Question: I would like to know which UML Sofware has been used to create the UML Diagram on the Wordpress Developper Website : <URL>

Thanks!
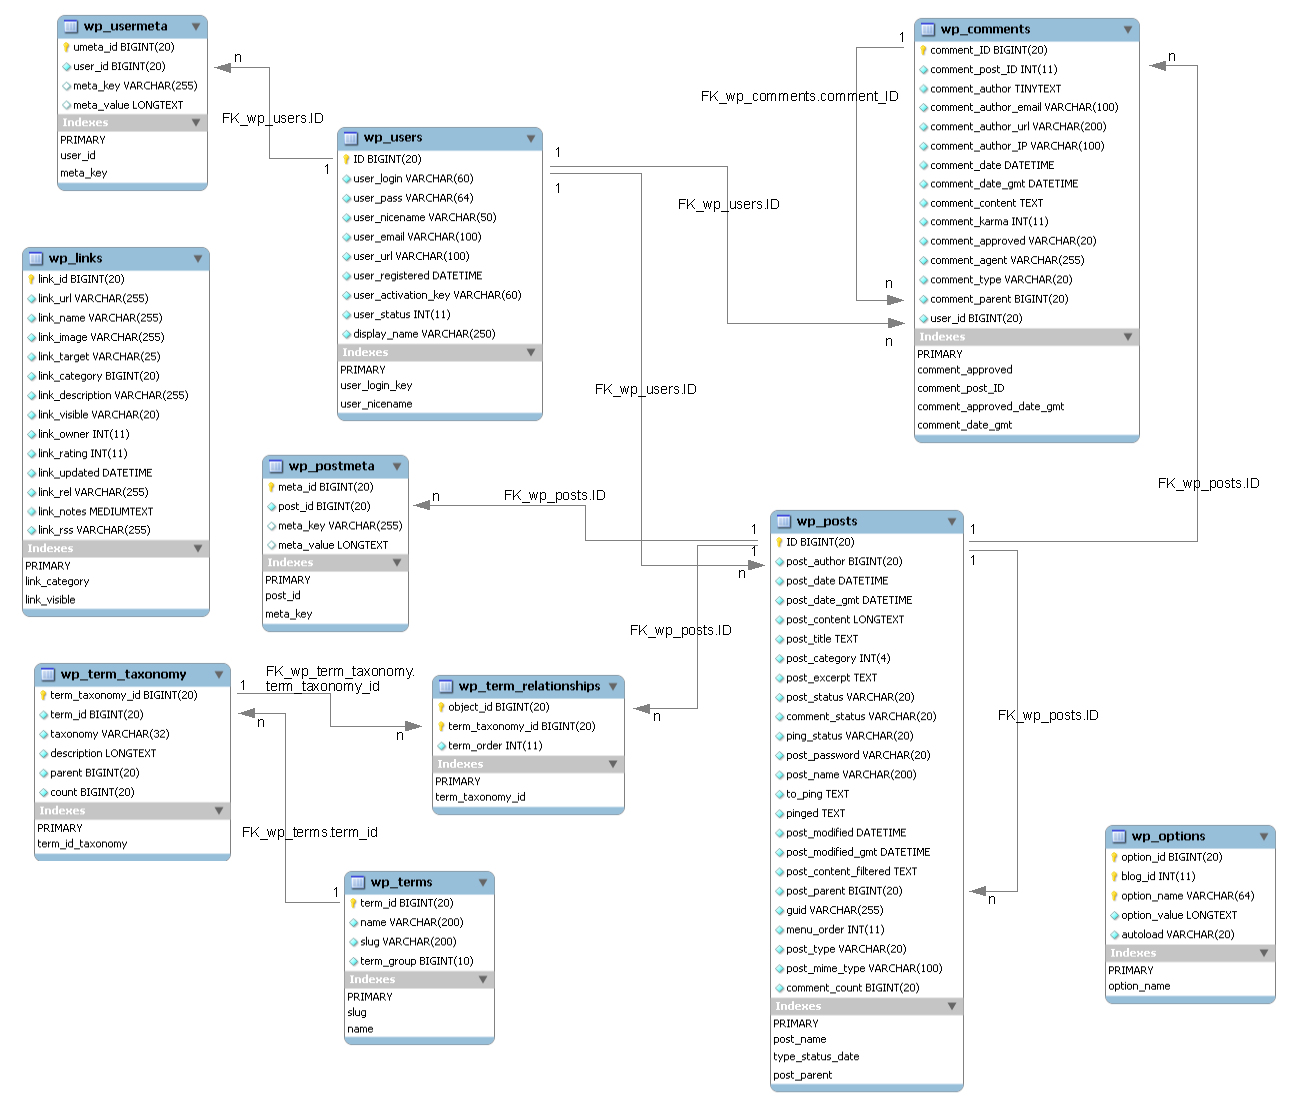
Answer: Looks like some old version of <URL> to me. The new version creates more elegant pictures.
P.S. There are no actual foreign keys in WordPress, since they're based on MyISAM tables, so I guess those lines were drawn in Paint or smth :D